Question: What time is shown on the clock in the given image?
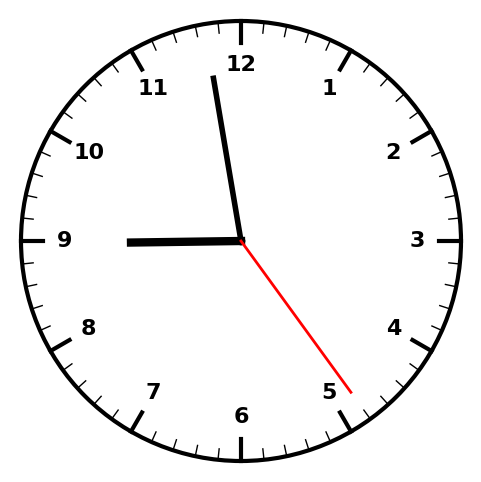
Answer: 08:58:24